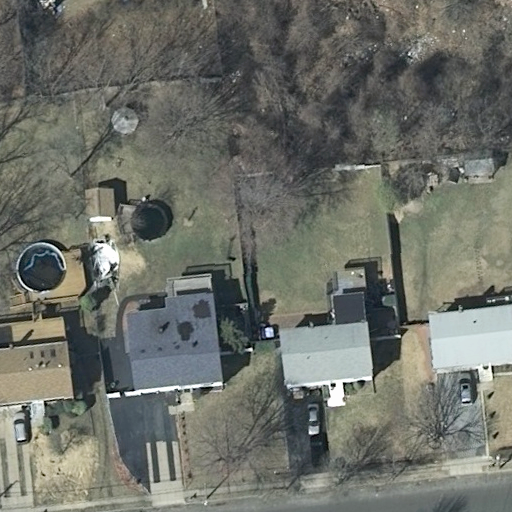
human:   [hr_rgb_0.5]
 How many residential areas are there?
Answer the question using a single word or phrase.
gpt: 1

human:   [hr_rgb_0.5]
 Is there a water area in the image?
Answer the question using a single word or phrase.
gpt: no

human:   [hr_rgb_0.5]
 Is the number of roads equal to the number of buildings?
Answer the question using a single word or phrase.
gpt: no

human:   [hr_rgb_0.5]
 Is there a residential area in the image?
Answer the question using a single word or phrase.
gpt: yes

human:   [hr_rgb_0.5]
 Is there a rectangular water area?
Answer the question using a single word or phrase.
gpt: no

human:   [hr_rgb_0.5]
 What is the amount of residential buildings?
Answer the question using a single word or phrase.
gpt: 4

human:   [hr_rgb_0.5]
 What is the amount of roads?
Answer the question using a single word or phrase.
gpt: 1

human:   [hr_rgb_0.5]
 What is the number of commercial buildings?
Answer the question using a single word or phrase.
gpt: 0

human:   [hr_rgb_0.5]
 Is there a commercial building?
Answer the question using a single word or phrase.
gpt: no

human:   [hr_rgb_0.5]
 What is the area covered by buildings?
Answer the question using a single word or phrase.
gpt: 1285m2

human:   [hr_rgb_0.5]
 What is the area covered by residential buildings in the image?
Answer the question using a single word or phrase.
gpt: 1192m2

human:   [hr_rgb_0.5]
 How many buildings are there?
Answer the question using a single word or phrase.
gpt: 7

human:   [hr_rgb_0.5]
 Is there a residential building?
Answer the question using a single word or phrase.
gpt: yes

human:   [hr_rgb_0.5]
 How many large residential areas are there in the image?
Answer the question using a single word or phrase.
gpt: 1

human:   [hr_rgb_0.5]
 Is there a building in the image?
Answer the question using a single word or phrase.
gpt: yes

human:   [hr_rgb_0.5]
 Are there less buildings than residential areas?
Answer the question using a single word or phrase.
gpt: no

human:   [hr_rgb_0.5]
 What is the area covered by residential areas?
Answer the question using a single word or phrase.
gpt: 10611m2

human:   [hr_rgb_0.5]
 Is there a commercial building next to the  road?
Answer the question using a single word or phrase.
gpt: no

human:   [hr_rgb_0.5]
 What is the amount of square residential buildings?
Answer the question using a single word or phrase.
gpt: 0

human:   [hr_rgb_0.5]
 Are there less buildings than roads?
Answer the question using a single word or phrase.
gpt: no

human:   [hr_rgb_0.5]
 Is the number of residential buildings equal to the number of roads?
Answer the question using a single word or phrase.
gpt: no

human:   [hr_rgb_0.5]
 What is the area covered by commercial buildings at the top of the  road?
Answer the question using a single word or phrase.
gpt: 0m2

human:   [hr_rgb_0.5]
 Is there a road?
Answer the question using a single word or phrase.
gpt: yes

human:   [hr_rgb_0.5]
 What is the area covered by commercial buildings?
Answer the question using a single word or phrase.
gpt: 0m2

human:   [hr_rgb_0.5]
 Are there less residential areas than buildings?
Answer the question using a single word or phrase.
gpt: yes

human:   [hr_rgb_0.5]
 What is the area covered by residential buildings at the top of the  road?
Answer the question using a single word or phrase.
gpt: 1192m2

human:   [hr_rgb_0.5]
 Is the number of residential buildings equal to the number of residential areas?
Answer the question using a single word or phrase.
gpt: no

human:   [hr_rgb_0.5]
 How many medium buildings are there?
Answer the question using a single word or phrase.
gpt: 4

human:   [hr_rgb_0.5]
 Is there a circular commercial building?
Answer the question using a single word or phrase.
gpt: no

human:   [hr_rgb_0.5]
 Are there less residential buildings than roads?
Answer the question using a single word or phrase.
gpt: no

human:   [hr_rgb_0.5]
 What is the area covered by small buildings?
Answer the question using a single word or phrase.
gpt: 93m2

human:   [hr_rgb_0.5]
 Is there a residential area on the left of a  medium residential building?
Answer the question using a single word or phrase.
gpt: yes

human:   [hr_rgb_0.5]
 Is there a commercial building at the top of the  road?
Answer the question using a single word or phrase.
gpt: no

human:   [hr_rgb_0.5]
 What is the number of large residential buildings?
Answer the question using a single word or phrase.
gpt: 0

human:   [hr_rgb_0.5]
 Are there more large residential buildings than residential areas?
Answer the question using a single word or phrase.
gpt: no

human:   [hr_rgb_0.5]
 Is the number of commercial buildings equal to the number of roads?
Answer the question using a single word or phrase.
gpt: no

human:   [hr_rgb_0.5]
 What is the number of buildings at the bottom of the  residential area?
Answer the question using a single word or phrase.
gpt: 4

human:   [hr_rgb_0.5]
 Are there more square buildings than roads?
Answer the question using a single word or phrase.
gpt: no

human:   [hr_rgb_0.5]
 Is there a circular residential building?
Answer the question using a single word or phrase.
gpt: no

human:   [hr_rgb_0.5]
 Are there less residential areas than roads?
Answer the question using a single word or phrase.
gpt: no

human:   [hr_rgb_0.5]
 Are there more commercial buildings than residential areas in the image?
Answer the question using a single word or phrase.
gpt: no

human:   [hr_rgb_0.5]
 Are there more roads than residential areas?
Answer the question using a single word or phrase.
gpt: no

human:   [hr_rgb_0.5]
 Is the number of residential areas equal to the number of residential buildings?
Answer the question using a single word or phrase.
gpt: no

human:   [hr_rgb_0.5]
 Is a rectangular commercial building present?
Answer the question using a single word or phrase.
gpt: no

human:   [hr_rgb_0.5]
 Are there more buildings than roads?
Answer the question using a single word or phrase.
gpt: yes

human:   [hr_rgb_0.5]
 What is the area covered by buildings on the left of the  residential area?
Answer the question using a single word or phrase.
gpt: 0m2

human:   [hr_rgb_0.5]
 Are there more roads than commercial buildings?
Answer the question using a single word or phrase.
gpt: yes

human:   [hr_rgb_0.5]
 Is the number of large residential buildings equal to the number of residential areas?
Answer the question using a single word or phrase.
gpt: no

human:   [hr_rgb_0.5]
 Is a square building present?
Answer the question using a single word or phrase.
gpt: yes

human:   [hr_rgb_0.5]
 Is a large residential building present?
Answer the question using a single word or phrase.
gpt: no

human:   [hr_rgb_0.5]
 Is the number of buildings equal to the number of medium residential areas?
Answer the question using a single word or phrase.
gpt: no

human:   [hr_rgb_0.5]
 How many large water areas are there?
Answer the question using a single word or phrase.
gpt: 0

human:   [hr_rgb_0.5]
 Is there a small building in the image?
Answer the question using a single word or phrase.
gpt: yes

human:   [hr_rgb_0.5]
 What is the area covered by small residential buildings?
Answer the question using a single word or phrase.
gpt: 0m2

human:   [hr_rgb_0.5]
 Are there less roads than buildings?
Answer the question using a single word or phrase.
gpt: yes

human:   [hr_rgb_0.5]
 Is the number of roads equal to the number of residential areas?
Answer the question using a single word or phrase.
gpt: yes

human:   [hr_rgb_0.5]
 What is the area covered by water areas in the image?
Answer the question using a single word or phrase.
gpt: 0m2

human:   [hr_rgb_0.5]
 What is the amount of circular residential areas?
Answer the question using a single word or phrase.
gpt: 0

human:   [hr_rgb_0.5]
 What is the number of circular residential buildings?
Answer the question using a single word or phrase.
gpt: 0

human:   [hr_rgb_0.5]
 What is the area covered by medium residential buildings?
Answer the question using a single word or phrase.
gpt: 1192m2

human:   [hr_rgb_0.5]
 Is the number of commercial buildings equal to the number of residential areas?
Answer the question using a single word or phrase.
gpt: no

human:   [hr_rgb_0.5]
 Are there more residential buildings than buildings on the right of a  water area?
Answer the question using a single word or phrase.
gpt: yes

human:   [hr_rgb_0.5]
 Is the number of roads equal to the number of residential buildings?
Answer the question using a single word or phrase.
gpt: no

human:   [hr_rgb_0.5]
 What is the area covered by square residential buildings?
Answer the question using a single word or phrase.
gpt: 0m2